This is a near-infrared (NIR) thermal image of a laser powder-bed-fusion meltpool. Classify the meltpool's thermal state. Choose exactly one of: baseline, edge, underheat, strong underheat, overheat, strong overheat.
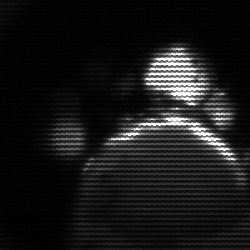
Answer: edge